Field crop: maize
Growth stage: 2
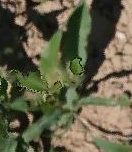
Species: maize